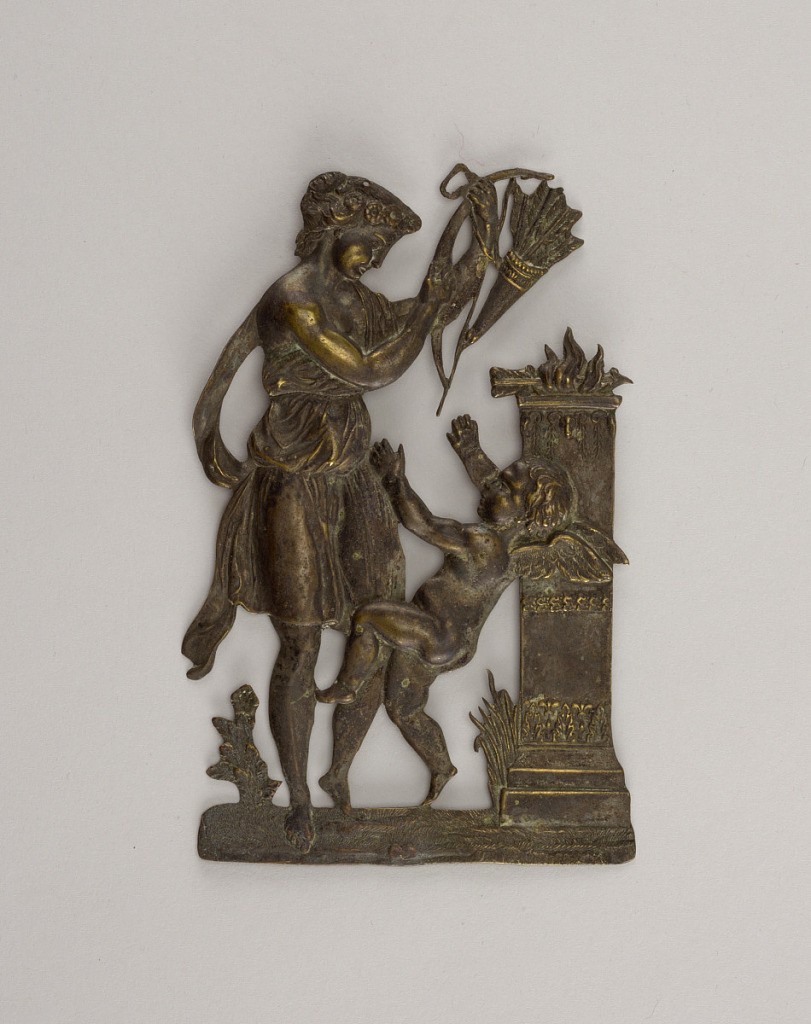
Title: Mount
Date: ca. 1810
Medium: Silvered brass
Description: Venus, with quiver and arrows, attended by Cupid.